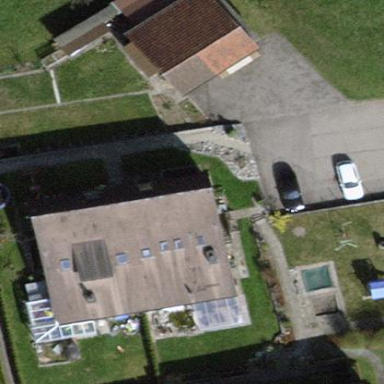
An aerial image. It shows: Terrace building.